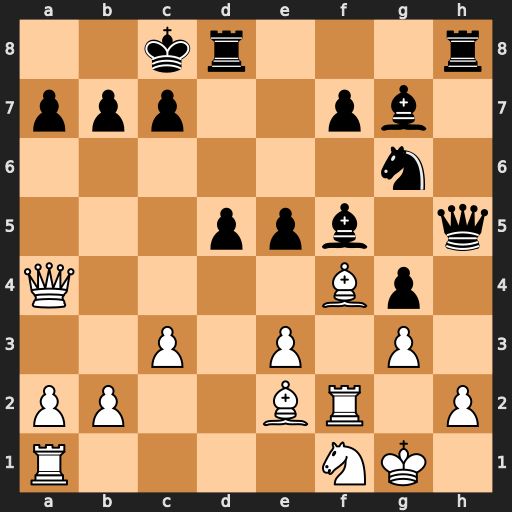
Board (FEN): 2kr3r/ppp2pb1/6n1/3ppb1q/Q4Bp1/2P1P1P1/PP2BR1P/R4NK1
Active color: w
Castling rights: -
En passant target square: -
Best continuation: Bg5 Qxg5 Rxf5 Qxf5 Bxg4 Qxg4 Qxg4+